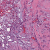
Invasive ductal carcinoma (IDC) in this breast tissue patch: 1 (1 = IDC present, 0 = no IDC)